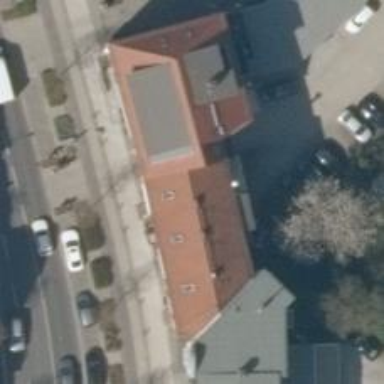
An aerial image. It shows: Fast food establishment.